Question: When I import a project that started on Xcode 3 on Xcode 4, it ads another set of entries for the icons on the file. Something like this:

and some times there is also another entry called '"Icon file"' (file on the singular, not plural), alone.
Are all these entries required?
Another question: why the launch images 'Default.png' and 'Default@2x.png' are added to the icon sections?
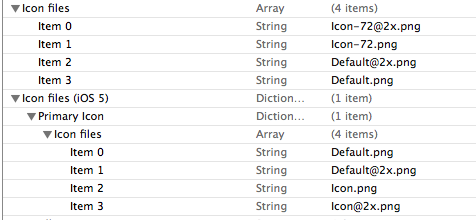
Answer: You only need the entry 'Icon files' (plural) with all your icons (57x57,72x72,114x114,144x144).
You may delete the 'Icon files (iOS 5)' as well as the 'Icon file' (singular).
The 'Default.png''s in that section is totally wrong and was maybe placed there because of a bug in Xcode.